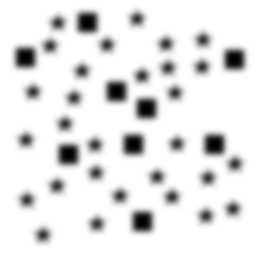
Squares: 9
Triangles: 0
Stars: 29
Total shapes: 38